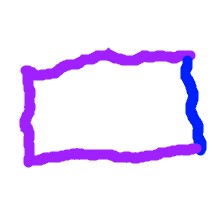
Shape: rectangle